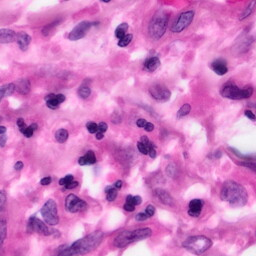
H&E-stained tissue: Pancreatic